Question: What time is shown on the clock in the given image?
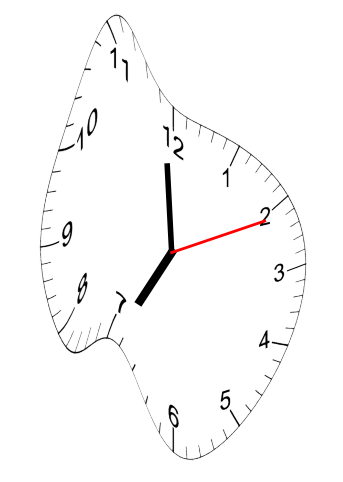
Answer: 06:59:11